Question: This is my Lc3 Assembly code
'''
.ORIG x3000
AND R0,R0, #0
AND R2,R2, #0
ADD R2,R2, #7
JSR SUB
ADD R2,R2, ASCII
ADD R0,R2,#0
TRAP x21
SUB ADD R2,R2,#9
ADD R7,R7,#1
RET
HALT
ASCII .FILL x0000
.END
'''
When I try to assembly the code, I got these errors

I know that pass 1 refers to the first step in the assembly process which is to add variables and what values they are holding to the symbol table. I know that step 2 is to substitute values using the symbol table. (Using <URL>
Can anyone explain why the assembler is trying to substitute in the first pass and causing the error? Shouldn't pass 1 be recognizing ASCII as a variable that holds x0001 and not attempting to substitute it?
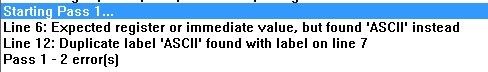
Answer: You're getting this error because the LC3's state machine only has two versions of the ADD command.
- -
You can see that we can add registers together or we can use ADD immediate. ADD immediate is where we use the last operand as a whole value between -16 and 15.
---
That means to get your code segment to work you will need to load your variable into a register first.
'''
.ORIG x3000
AND R0,R0, #0
AND R2,R2, #0
ADD R2,R2, #7
JSR SUB
LD R1, ASCII ; load the value stored in ASCII into R1
ADD R2, R2, R1 ; R2 = R2 + R1
ADD R0,R2,#0
TRAP x21
SUB ADD R2,R2,#9
ADD R7,R7,#1
RET
HALT ; Remember to add this at the end of your running code
; or else the LC3 will execute the values stored in your
; variables
ASCII .FILL x0001
.END
'''